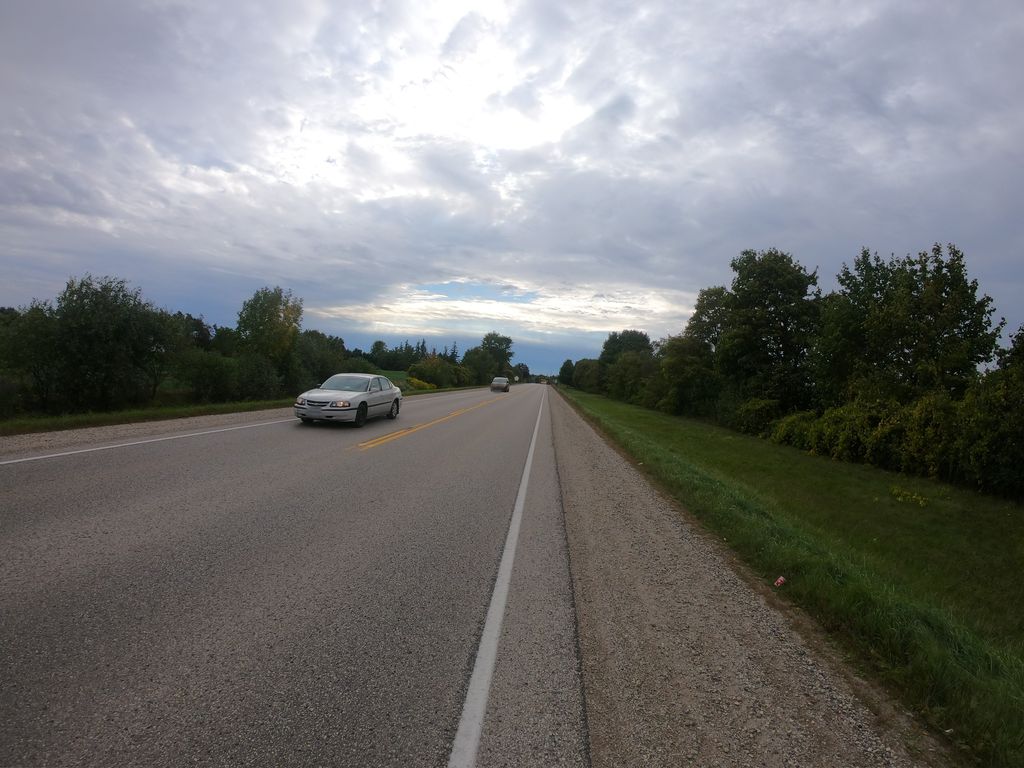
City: kitchener-waterloo